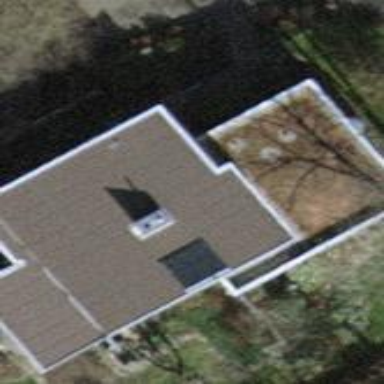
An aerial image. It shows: Building with tiled roof.